Question: I've been working on this for over 10 hours, searching the web for a solution, to no avail.
Here is the screen capture of the sketch:

I need to produce a grid layout with the following requirements:
- - - - - - -
I've seen tons of examples where the width is defined, and using the padding-top value to define the height. It would not work here since the Height is the defining value.
I will be posting again with updates tomorrow.
I'm kinda desperate. Thinking of taking up drinking (kidding).
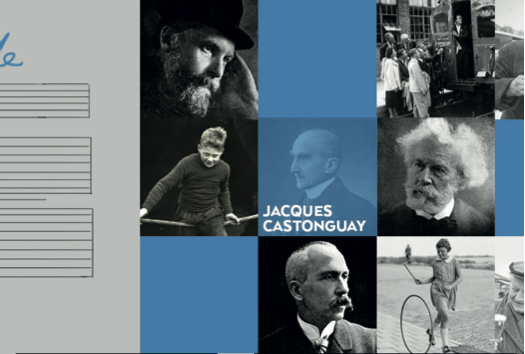
Answer: The Question is Answered!
I finally used the "vh" unit, and applied it to HEIGHT and WIDTH of all the squares.
Goes something like this:
'''
.c-squares{
width:30vh;
height:30vh;
display:inline;
}
'''
So clean, can't believe I've never knew about "vh" unit.